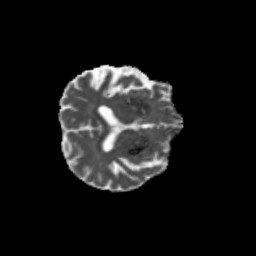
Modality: MD
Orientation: axial
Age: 75
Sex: male
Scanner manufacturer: siemens
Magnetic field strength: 3 T
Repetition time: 4.71 s
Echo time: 0.0906 s